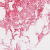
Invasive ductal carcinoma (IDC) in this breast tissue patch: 0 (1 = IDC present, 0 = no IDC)